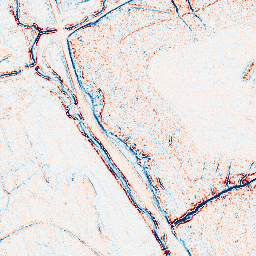
Category: edge_preserving
Decomposition family: bilateral
Decomposition parameters: d: 5
sigma_color: 150
sigma_space: 150
Upsampling method: sinc_hamming
Upsampling parameters: scale: 2
kernel_size: 4
Upsampling scale: 2